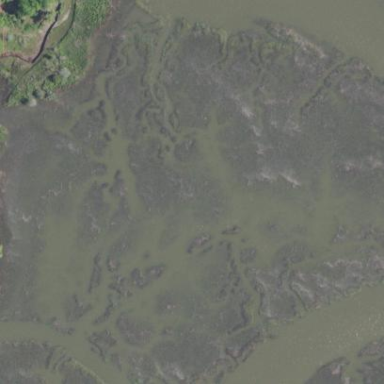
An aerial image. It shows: Marshy wetland area.